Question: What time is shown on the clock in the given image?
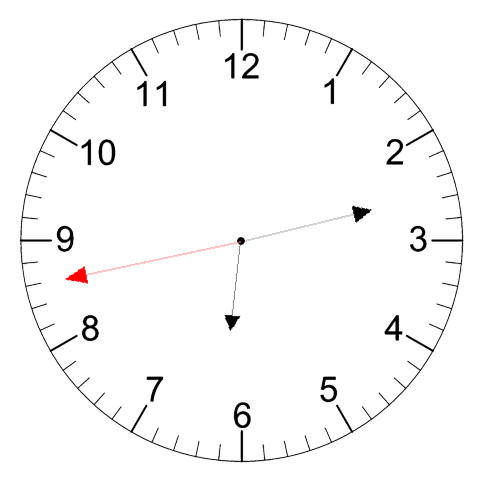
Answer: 06:12:43